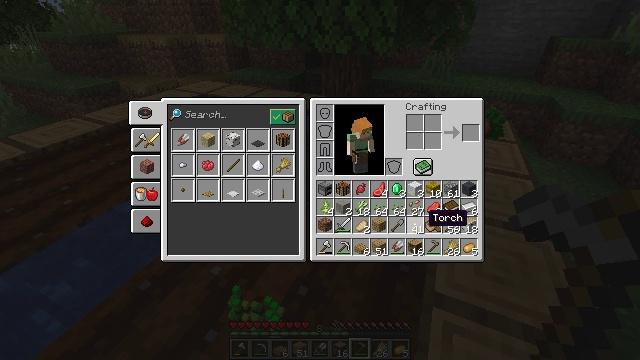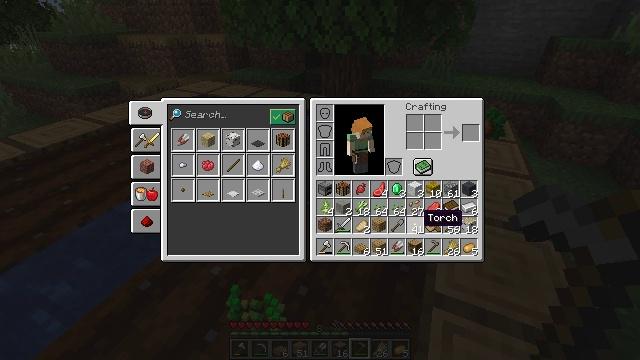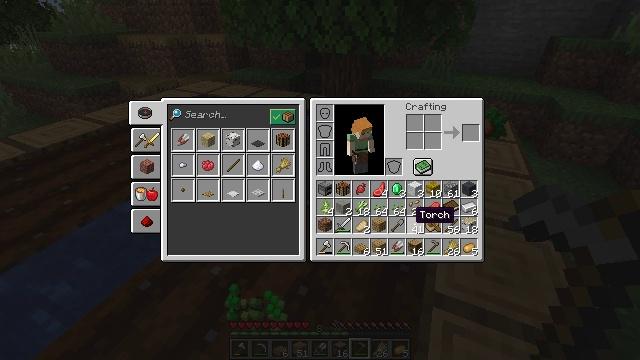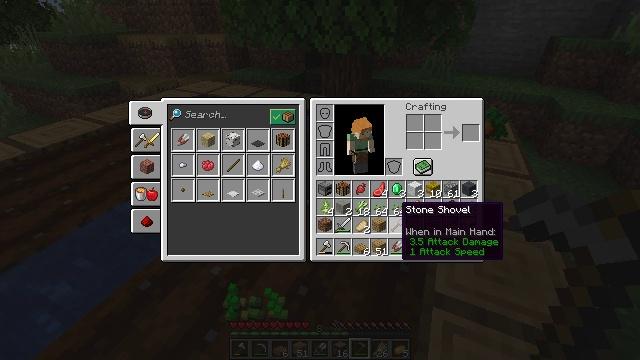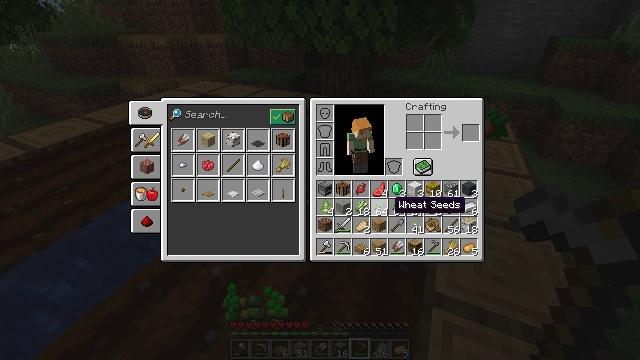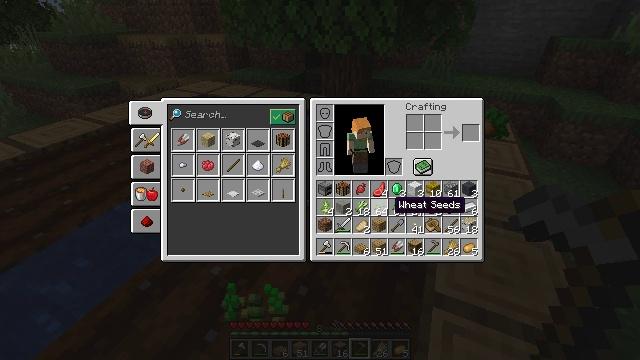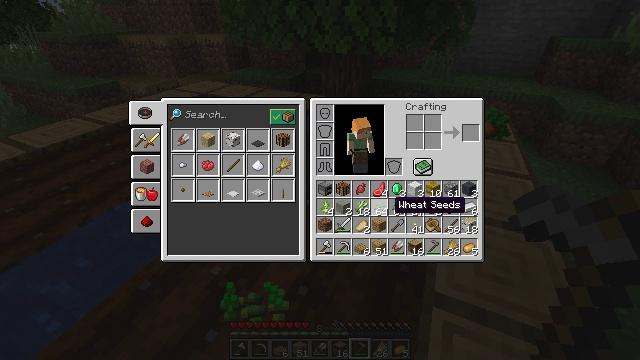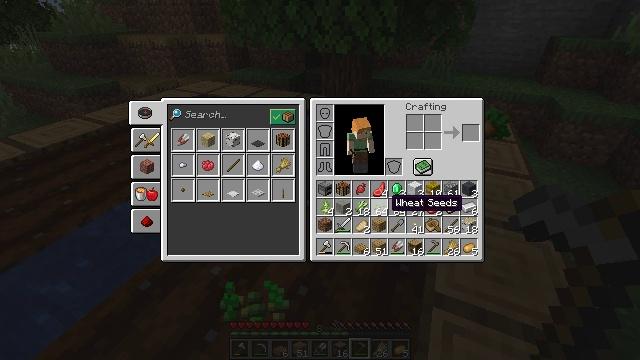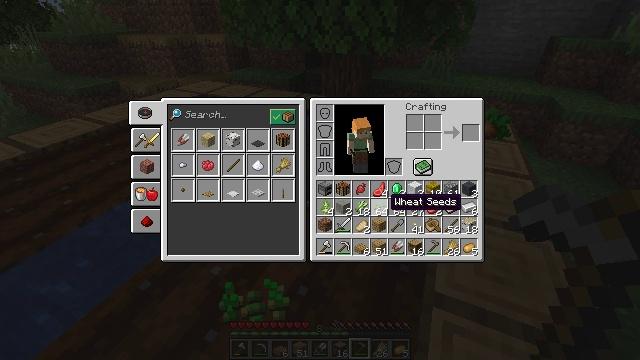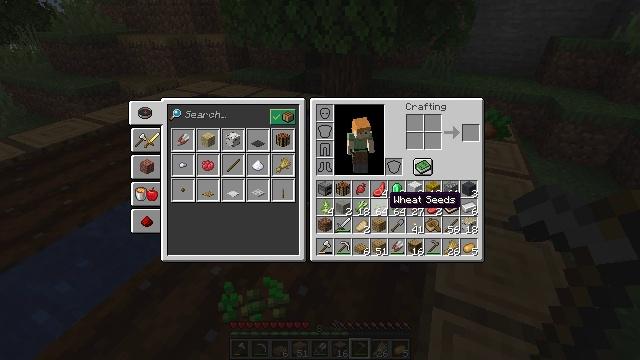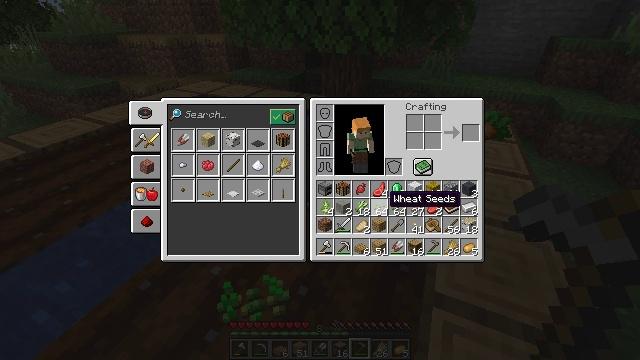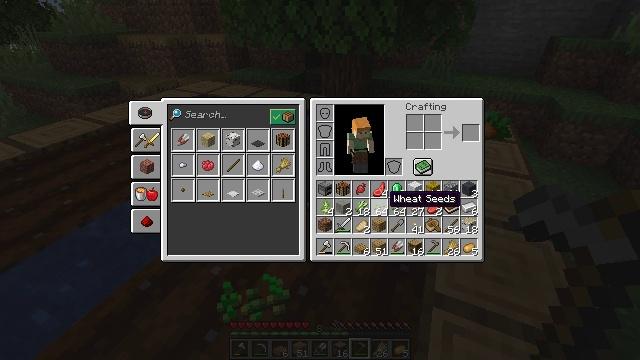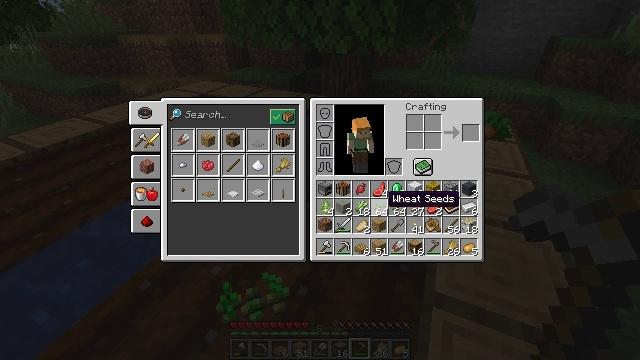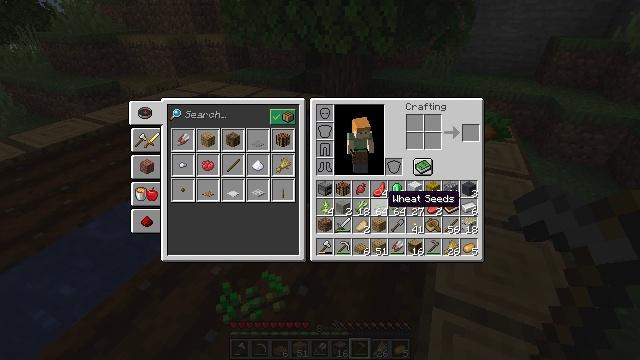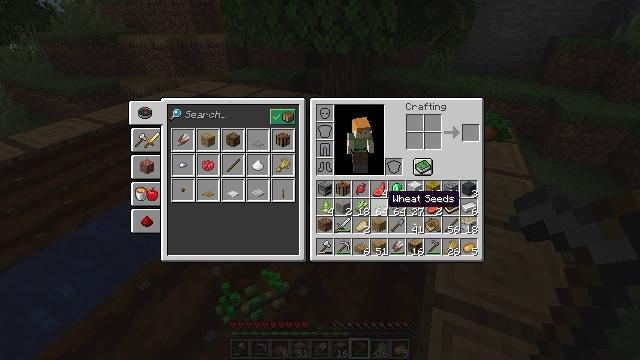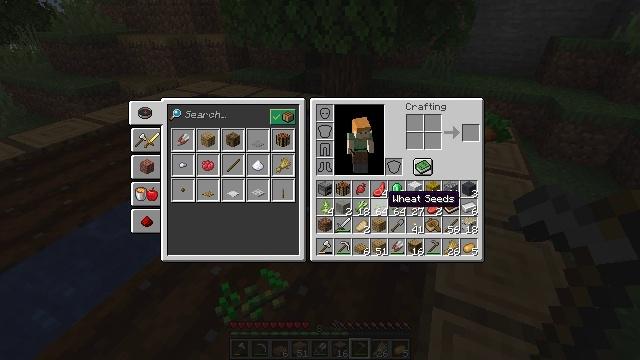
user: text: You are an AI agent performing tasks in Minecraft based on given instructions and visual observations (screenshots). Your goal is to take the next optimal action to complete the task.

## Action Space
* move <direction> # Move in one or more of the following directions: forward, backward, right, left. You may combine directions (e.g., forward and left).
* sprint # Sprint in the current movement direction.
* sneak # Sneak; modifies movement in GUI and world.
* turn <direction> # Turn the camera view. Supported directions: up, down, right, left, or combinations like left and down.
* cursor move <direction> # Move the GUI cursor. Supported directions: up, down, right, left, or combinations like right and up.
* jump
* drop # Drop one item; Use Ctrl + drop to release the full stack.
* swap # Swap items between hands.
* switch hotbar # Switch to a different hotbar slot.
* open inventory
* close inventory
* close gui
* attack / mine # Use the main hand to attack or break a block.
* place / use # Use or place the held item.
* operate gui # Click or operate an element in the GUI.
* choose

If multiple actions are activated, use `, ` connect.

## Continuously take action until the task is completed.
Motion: motion action
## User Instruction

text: Drop an oak log.
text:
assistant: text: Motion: no_op
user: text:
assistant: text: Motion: cursor move left
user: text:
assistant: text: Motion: cursor move left
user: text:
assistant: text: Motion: cursor move left
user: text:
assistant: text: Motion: no_op
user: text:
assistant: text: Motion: no_op
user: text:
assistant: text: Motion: no_op
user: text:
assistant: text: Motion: no_op
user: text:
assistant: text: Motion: no_op
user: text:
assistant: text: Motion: no_op
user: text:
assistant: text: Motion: no_op
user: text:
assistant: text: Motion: no_op
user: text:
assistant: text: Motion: no_op
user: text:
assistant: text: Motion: no_op
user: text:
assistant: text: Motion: no_op
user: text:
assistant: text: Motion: no_op
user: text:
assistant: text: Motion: no_op
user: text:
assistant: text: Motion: no_op
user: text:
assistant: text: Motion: no_op
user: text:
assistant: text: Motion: no_op
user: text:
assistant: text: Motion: operate gui
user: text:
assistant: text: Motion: operate gui
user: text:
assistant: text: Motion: operate gui
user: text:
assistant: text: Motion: no_op
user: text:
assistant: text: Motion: cursor move right and down
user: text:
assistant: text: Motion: cursor move right and down
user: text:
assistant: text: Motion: no_op
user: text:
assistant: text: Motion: no_op
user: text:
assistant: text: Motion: no_op
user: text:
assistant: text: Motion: no_op